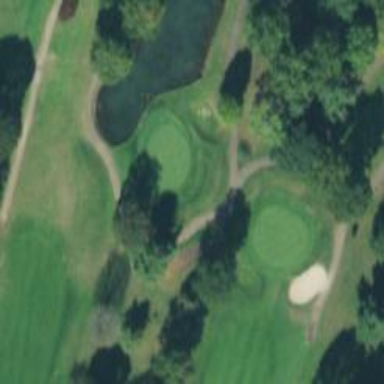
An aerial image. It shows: View of golf hole.